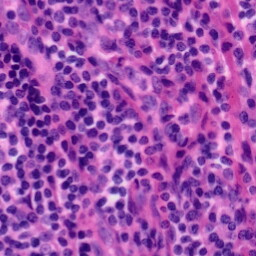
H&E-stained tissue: Tonsil